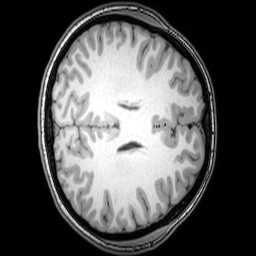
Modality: T1w
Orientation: axial
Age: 20
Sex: female
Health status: healthy
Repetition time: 0.081 s
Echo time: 0.037 s